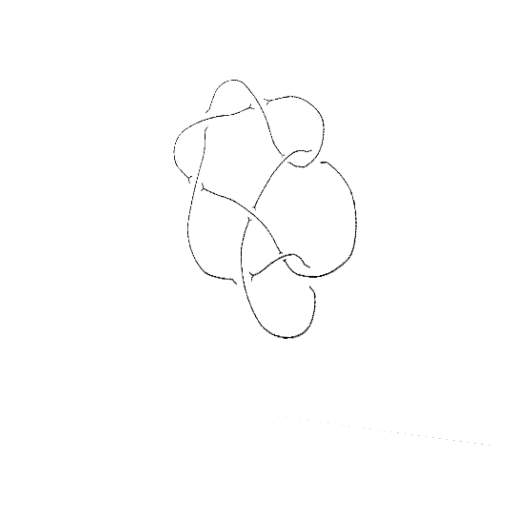
Crossing number: 9